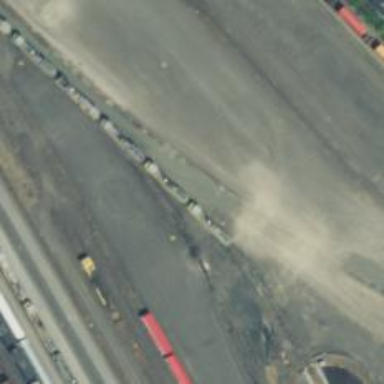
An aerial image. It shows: Rail spur service.